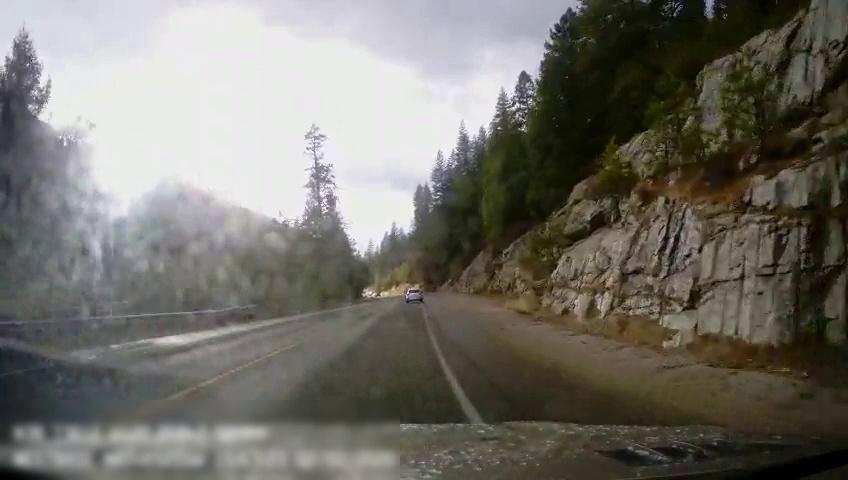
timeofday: Day
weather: Sunny
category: Drivable Space
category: Vehicles | Car
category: Lanes | Opposite Lane
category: Lanes | Current Lane
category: Lanes | Current Lane